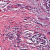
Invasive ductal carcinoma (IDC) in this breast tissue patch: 1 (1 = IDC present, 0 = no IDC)